Interaction volume radius: 10 \u00c5
Interaction volume height: 15 \u00c5
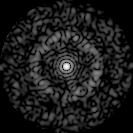
Disorder parameter: 0.844